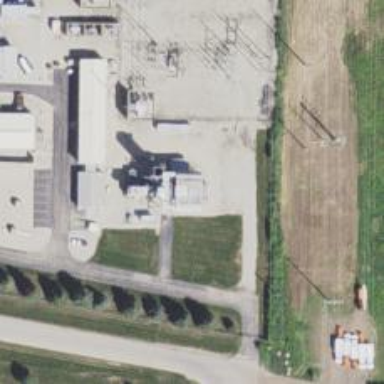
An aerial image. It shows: Gas turbine generator.